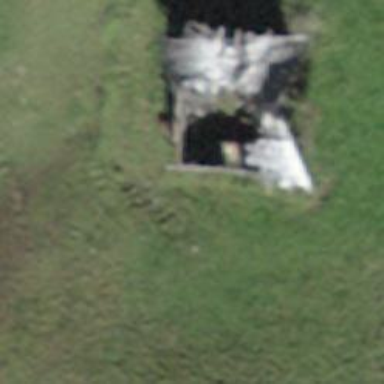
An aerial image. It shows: Rural barn.